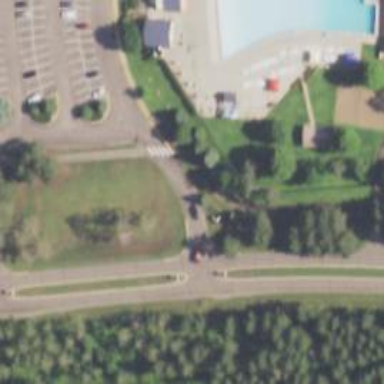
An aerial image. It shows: Marked crossing on asphalt cycleway.